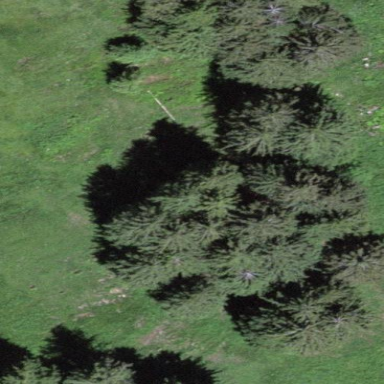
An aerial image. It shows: Forest area.